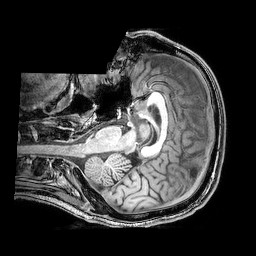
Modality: T1w
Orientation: axial
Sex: male
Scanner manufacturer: philips
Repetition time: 0.008137 s
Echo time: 0.00373 s